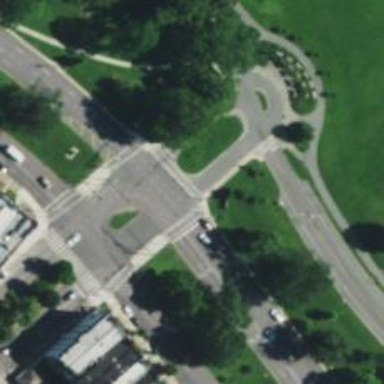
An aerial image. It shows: Asphalt footway with marked crossing lines.